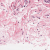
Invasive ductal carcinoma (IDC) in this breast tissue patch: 0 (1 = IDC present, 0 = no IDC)